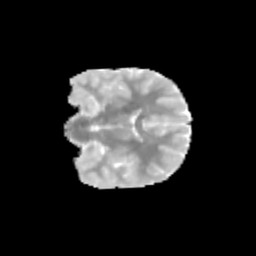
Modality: MD
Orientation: coronal
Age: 11
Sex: female
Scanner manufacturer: siemens
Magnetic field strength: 3 T
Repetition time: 3.8 s
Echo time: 0.07 s